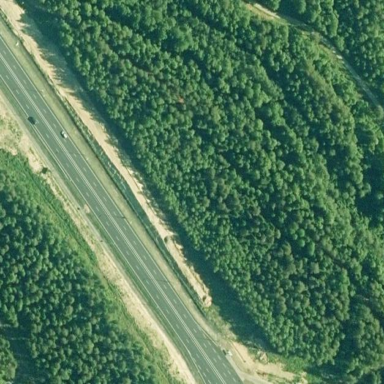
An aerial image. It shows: Forest area.